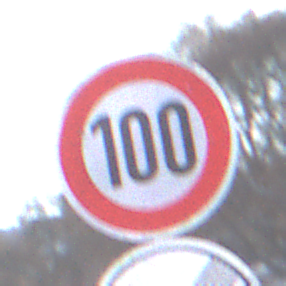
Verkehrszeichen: Geschwindigkeit100
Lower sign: EndeUeberholverbotKraftfahrzeuge
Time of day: MorningAfternoon
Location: Outdoor (Nature)
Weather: PartlyCloudy
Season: Winter
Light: Natural